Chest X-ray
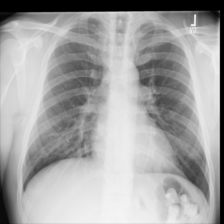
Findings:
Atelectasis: negative
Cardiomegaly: negative
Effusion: negative
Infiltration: negative
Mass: negative
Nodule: negative
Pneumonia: negative
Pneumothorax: negative
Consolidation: negative
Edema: negative
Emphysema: negative
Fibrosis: negative
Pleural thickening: negative
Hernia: negative